Field crop: maize
Growth stage: 2
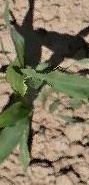
Species: maize